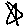
Label: star